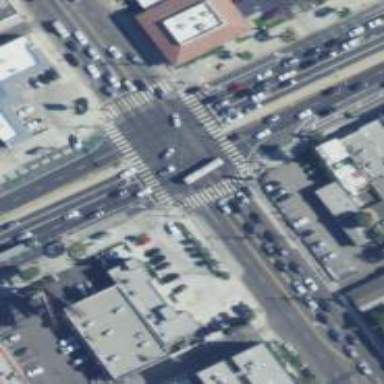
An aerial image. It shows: Zebra crossing on the road.